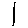
Label: line